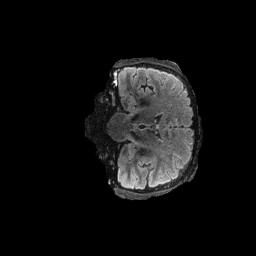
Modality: FLAIR
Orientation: coronal
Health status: ill
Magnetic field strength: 3 T